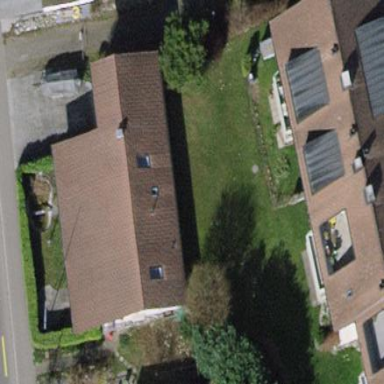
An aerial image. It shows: Detached building.